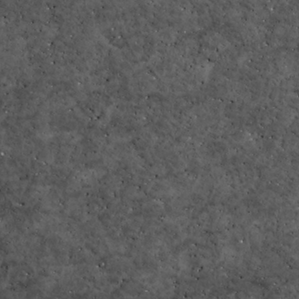
Label: non_frost